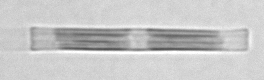
Label: pennate